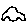
Label: car